Question: I want to draw a custom divider in my layout. I know how to draw a straight line divider, but I want something similar to this:

I want the criss-cross lines to be the divider and set the view's background to the same as how we would do it here:
'''
<View
android:layout_width="match_parent"
android:layout_height="1dp"
android:background="@android:color/darker_gray"/>
'''
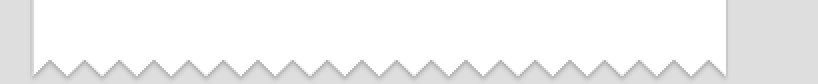
Answer: You can use a xml bitmap.
'''
<bitmap xmlns:android="http://schemas.android.com/apk/res/android"
android:src="@drawable/back"
android:tileMode="repeat" />
'''